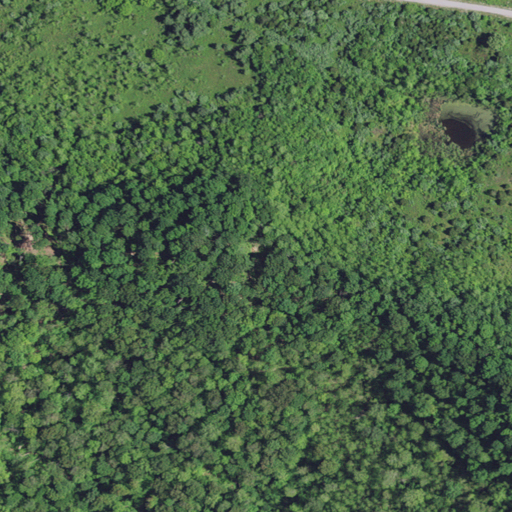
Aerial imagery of mountain in Kentucky named Sand Hills containing deciduous forest, grassland, mixed forest, and low intensity development